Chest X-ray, PA view. Patient: 47 years old, sex M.
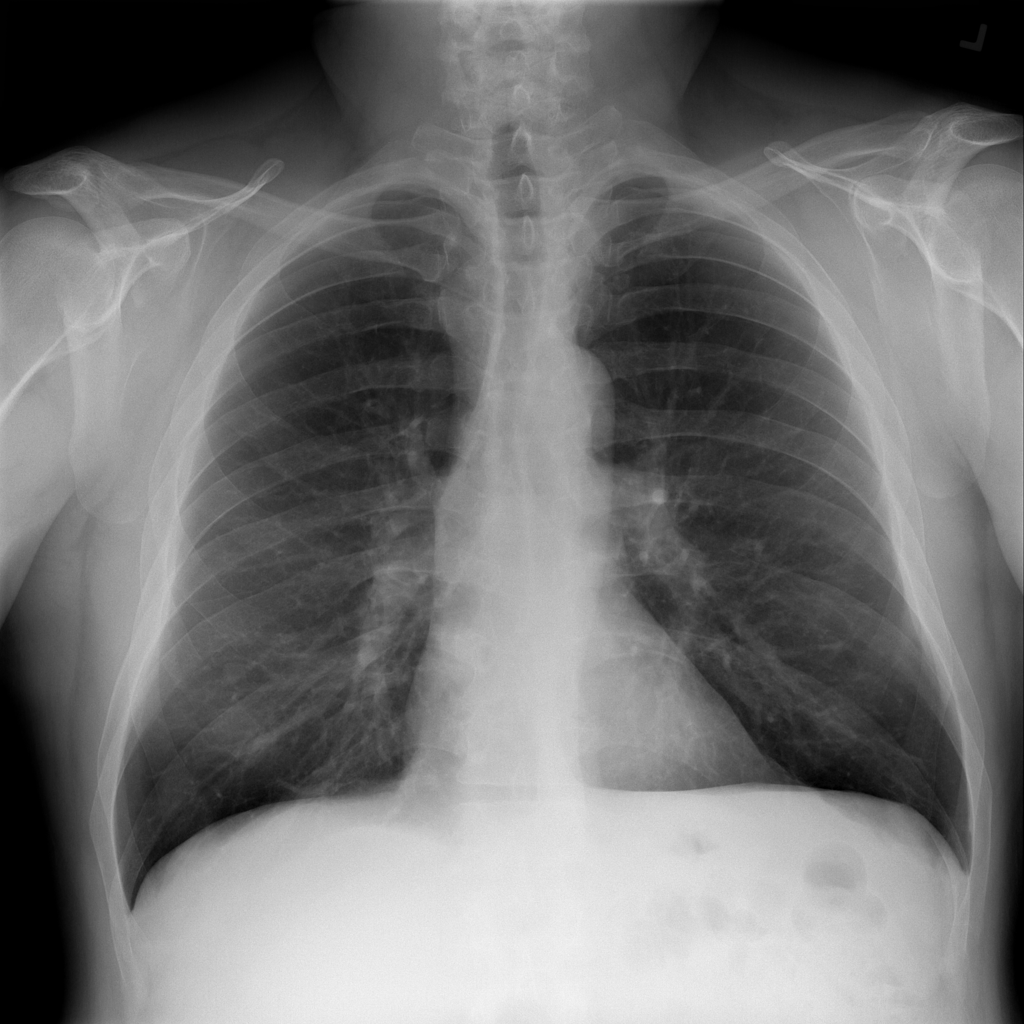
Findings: No Finding